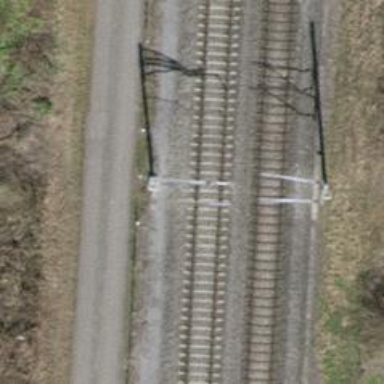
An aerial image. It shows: Solitary milestone along the railway.